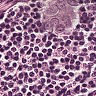
Metastatic tissue present: yes